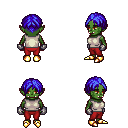
a pixel art fantasy rpg character, female body template, orc, green skin, white sleeveless shirt, red pants, blue parted hairstyle, metal gloves, gold boots, four views (front, back, left, right), 2x2 character sprite sheet, small pixel art, hard edges, no anti-aliasing